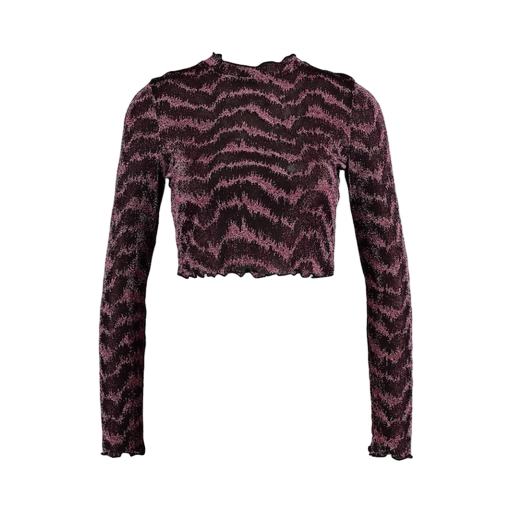
purple long sleeved crop top, long-sleeve top, wild free long sleeve crop top multicolor l, white background